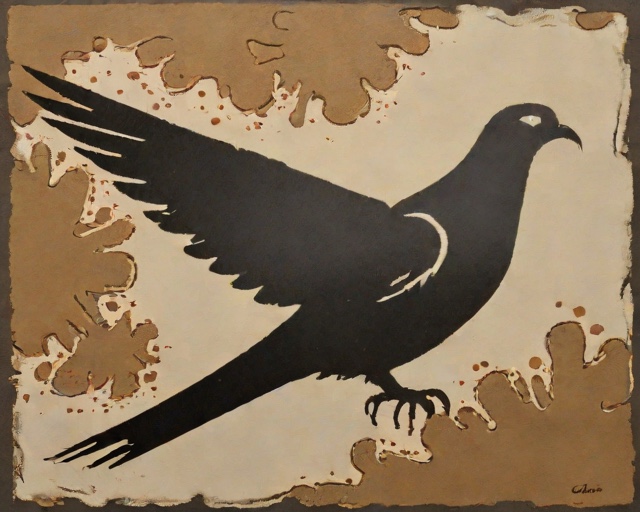
Category: Sympathy